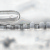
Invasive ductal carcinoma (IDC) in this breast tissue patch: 0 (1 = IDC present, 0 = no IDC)